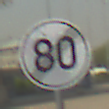
Verkehrszeichen: EndeGeschwindigkeit80
Umgebung: Outdoor, Suburban
Tageszeit: MorningAfternoon
Wetter: Clear
Licht: Natural
Jahreszeit: NotSpecified
Kontrast: HighContrast